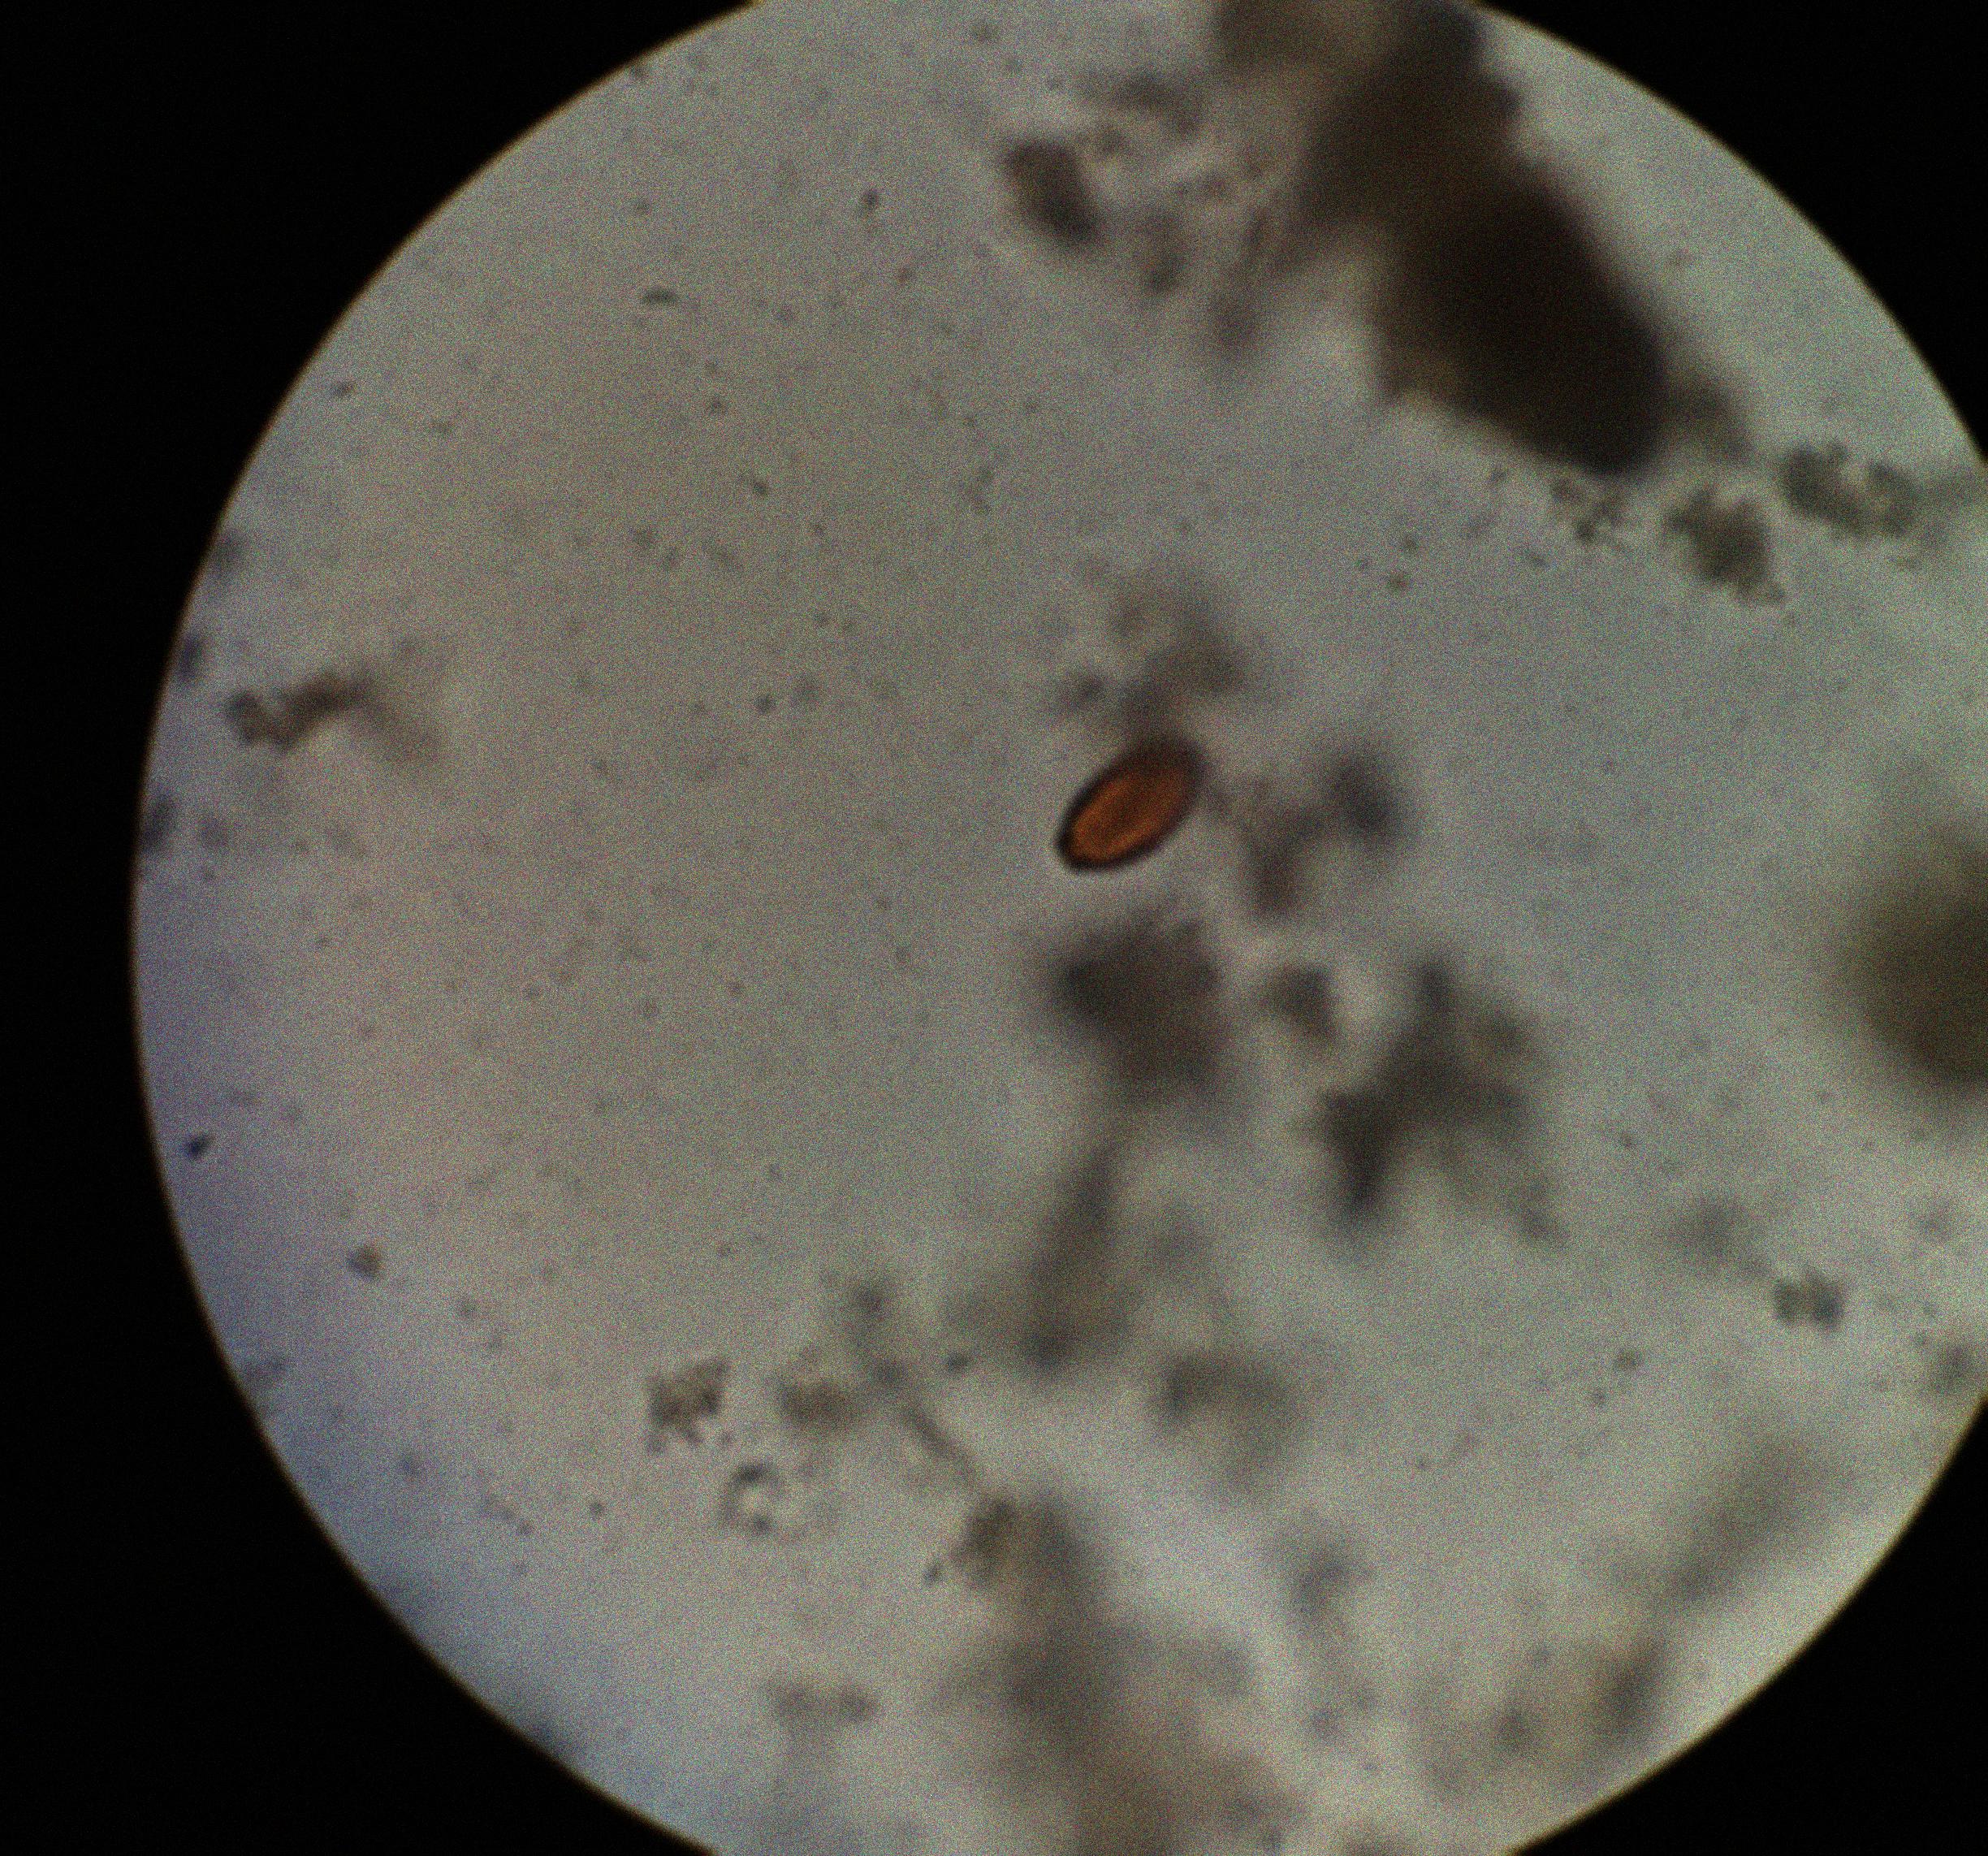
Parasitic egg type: Trichuris trichiura